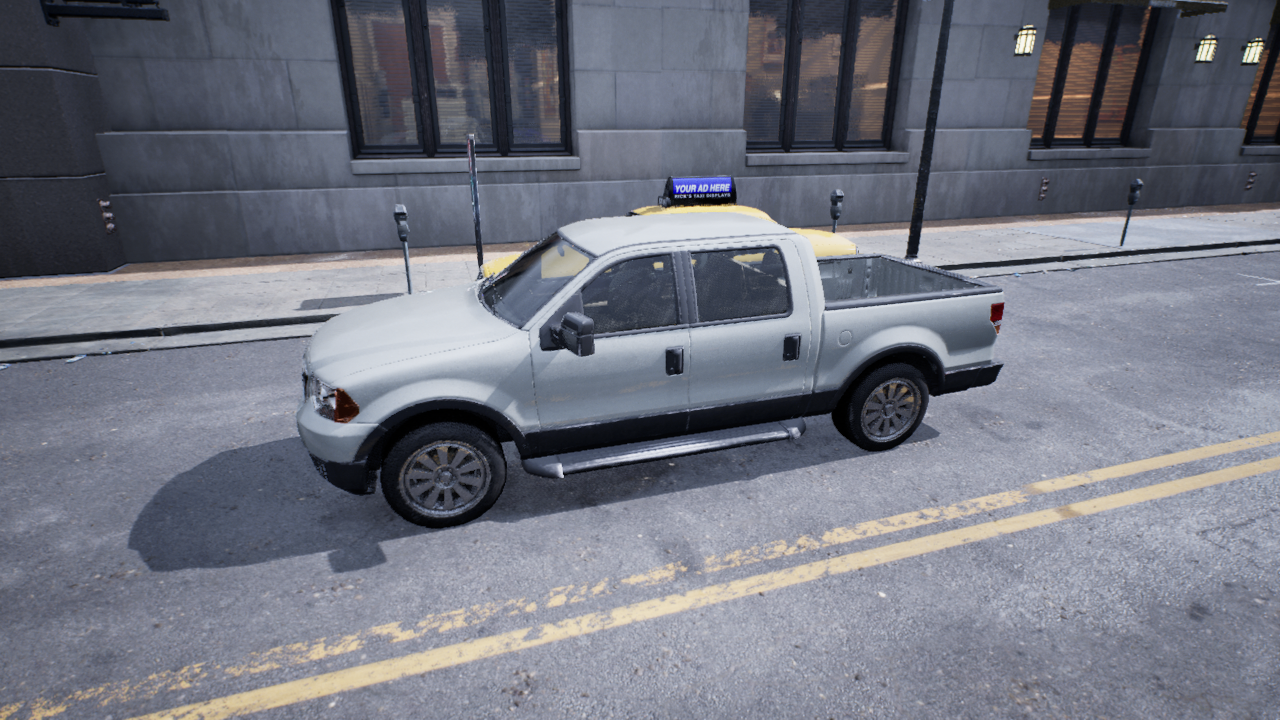
Venue: downtown
Lighting: overcast
Vehicle rig: pickup